Question: I have a a form and one of the fields is :
'''
$builder->add('password', 'repeated', array(
'type' => 'password',
'invalid_message' => 'The password fields must match.',
'options' => array('attr' => array('class' => 'password-field')),
'required' => true,
'first_options' => array('label' => 'Password'),
'second_options' => array('label' => 'Confirm Password'),
));
'''
Everything is fine here, except for the form rendering. I am used to render the form in the twig file this way:
'''
<table style="width:500px; padding:30px">
<tr>
<td>
{{ form_label(form.email) }}
</td>
<td>
{{ form_widget(form.email, { 'attr': {'size': 30} }) }}
</td>
</tr>
<tr>
<td>
{{ form_label(form.password.first) }}
</td>
<td>
{{ form_row(form.password.first, { 'attr': {'size': 30} }) }}
</td>
</tr>
<tr>
<td>
{{ form_label(form.password.second) }}
</td>
<td>
{{ form_row(form.password.second, { 'attr': {'size': 30} }) }}
</td>
</tr>
<tr>
....
....
'''
The problem is that for the repated type, the label is duplicated: see attached image.
Do you know how to resolve this?
Thank you in advance.
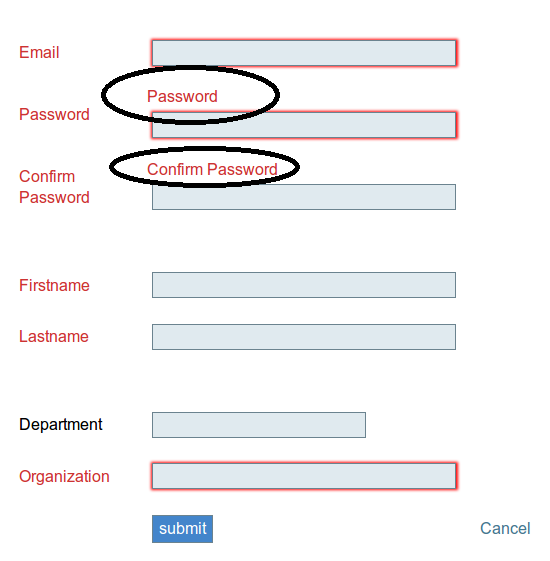
Answer: The labels are appearing twice as a result of outputting the password controls using form_row() rather than form_widget(). The form_row() method outputs the field errors, label and widget all in one go. If you want to output the field errors yourself you can use e.g. form_errors(form.password.first).